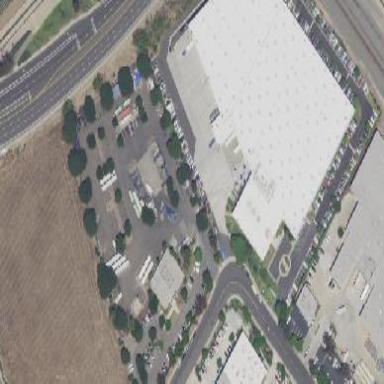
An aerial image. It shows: Commercial building.